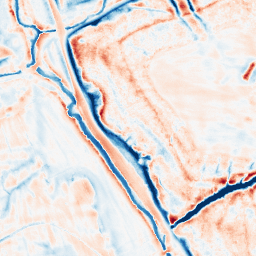
Category: edge_preserving
Decomposition family: bilateral
Decomposition parameters: d: 21
sigma_color: 100
sigma_space: 150
Upsampling method: regularized
Upsampling parameters: scale: 2
lambda_reg: 0.01
Upsampling scale: 2